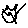
Label: cat